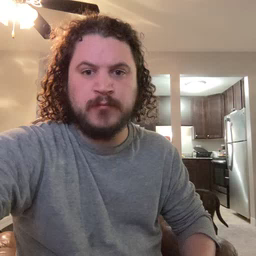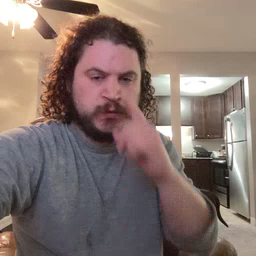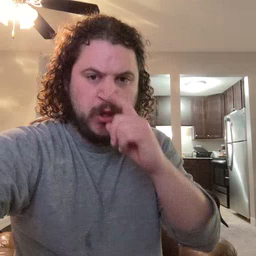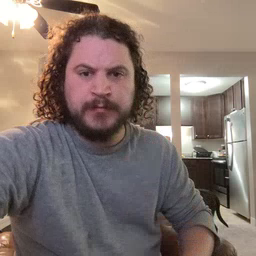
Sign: doll